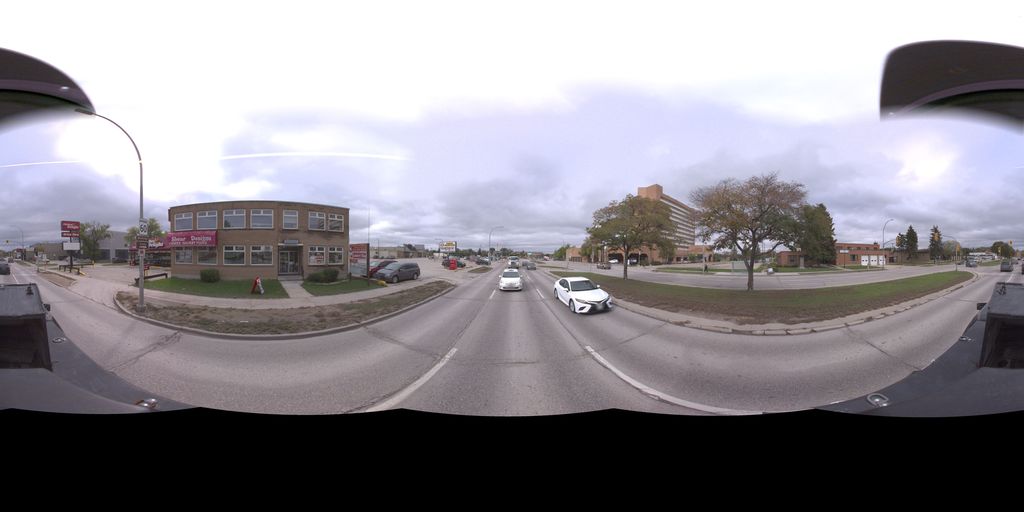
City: winnipeg